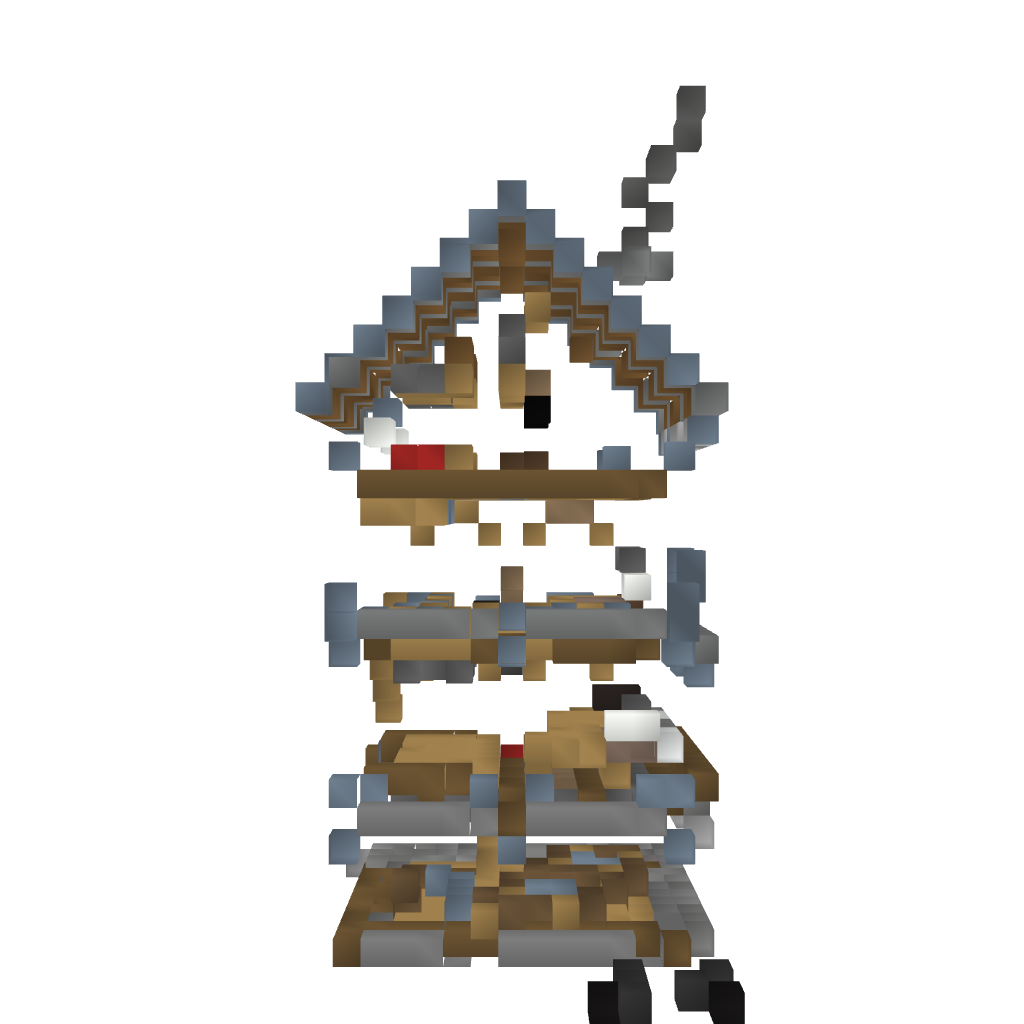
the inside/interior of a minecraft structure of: rustic inn